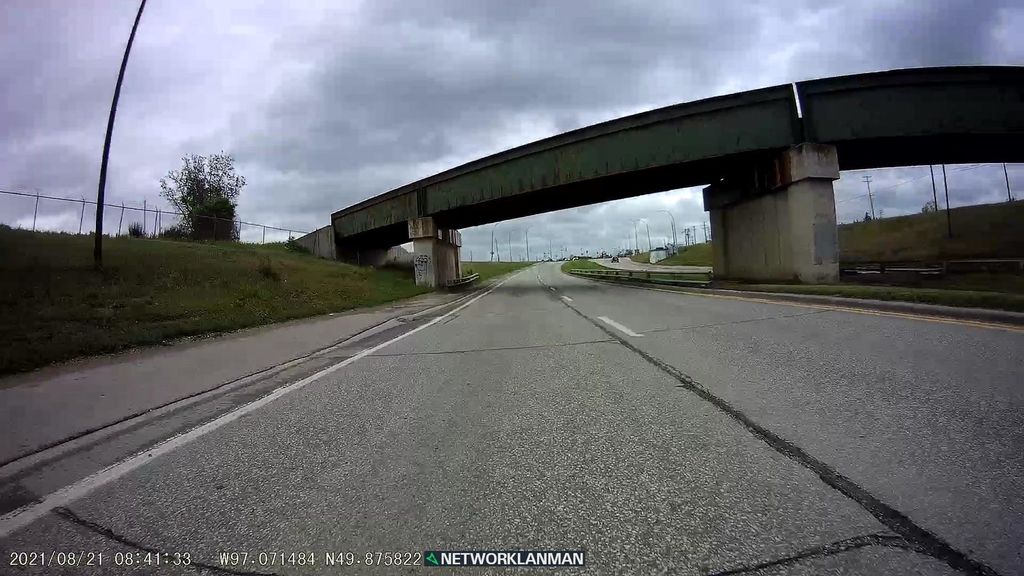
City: winnipeg